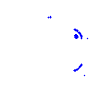
Particle: pion